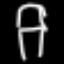
Label: chair